Question: just wondering if anyone else has a better suggestion that what I'm coming up with.
The issue is to do with a TabLayout, 5 Tabs all using a single Activity. Each Tab layout contains quite a few fields so the main parent on each tab is a ScrollView.
What I currently have is a 'Save' & 'Cancel' button sitting outside the scrollviews so theyre always visible and there for the user regardless which tab they're on. The problem is that since I'm using Tabs and always have these buttons visible when they are editing and the IME is displayed, they'res barely any of the form visible.
So I think the best thing for me to do is to probably show the buttons at the end of each scrollview. What I don't like about this is as I have 5 tabs, it will mean I have to declare 5 sets of the buttons, and of course define them and bind them in the Activity.. which seems rather messy and inefficient.
So if anyone has any better ideas I sure would love to hear them :-)
Thanks
Rgds,
Dave
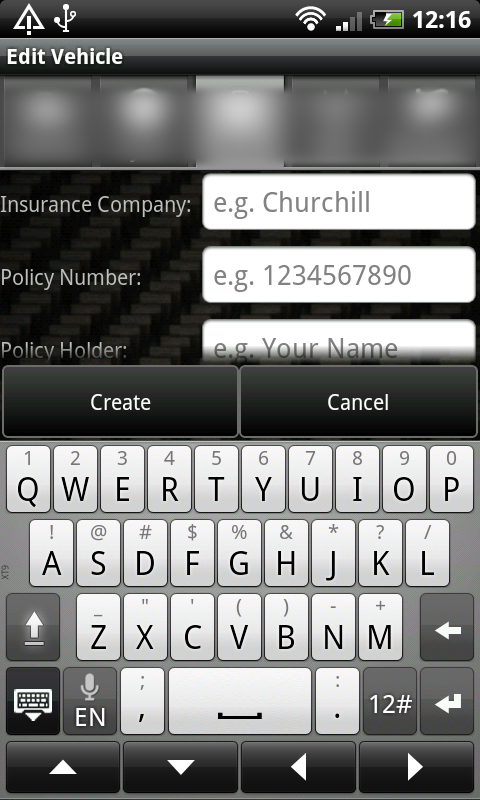
Answer: Some of the options you got is
- - - - -